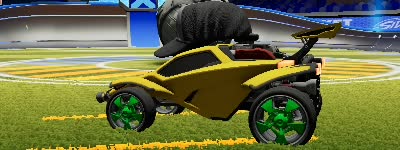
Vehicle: octane